Interaction volume radius: 10 \u00c5
Interaction volume height: 10 \u00c5
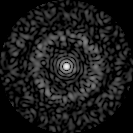
Disorder parameter: 0.8361